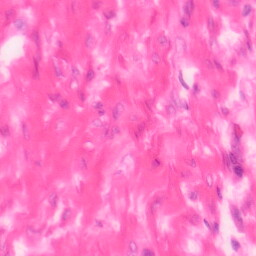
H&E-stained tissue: Colon